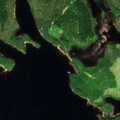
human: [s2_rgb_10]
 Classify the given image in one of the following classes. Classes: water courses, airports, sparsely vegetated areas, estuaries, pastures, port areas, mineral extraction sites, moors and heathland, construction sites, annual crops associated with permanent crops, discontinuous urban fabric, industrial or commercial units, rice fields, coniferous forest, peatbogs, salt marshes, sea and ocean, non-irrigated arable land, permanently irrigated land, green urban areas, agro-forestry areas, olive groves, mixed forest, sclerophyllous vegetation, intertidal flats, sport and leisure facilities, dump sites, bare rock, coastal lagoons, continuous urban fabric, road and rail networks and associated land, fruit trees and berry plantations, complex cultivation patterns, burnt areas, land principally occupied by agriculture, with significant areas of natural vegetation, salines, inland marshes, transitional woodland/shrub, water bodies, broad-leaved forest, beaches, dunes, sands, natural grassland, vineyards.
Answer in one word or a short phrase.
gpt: coniferous forest, mixed forest, water bodies